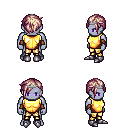
a pixel art fantasy rpg character, male body template, dark elf, purple skin, gold chest armor, gold greaves, white blonde pixie cut hairstyle, silver tiara, cloth bracers, metal boots, four views (front, back, left, right), 2x2 character sprite sheet, small pixel art, hard edges, no anti-aliasing